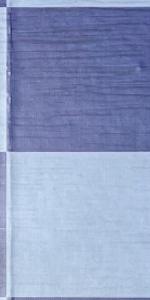
Label: Empty